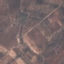
Land use / land cover: PermanentCrop